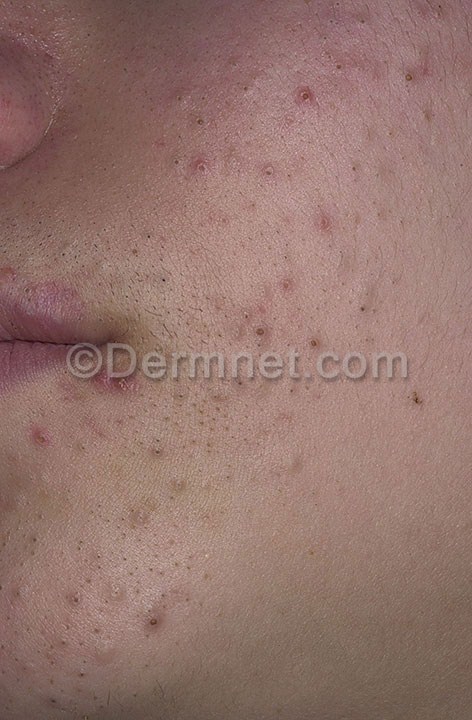
Disease: Acne and Rosacea Photos